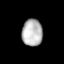
Tissue: lung
Cell type: Epithelial cells
Senescence score: 0.1531
Nuclear area (px): 543
Mean DAPI intensity: 183.722